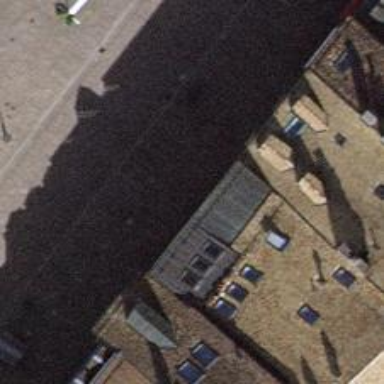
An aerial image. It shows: Shop selling clothes.